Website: apple
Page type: address-validator
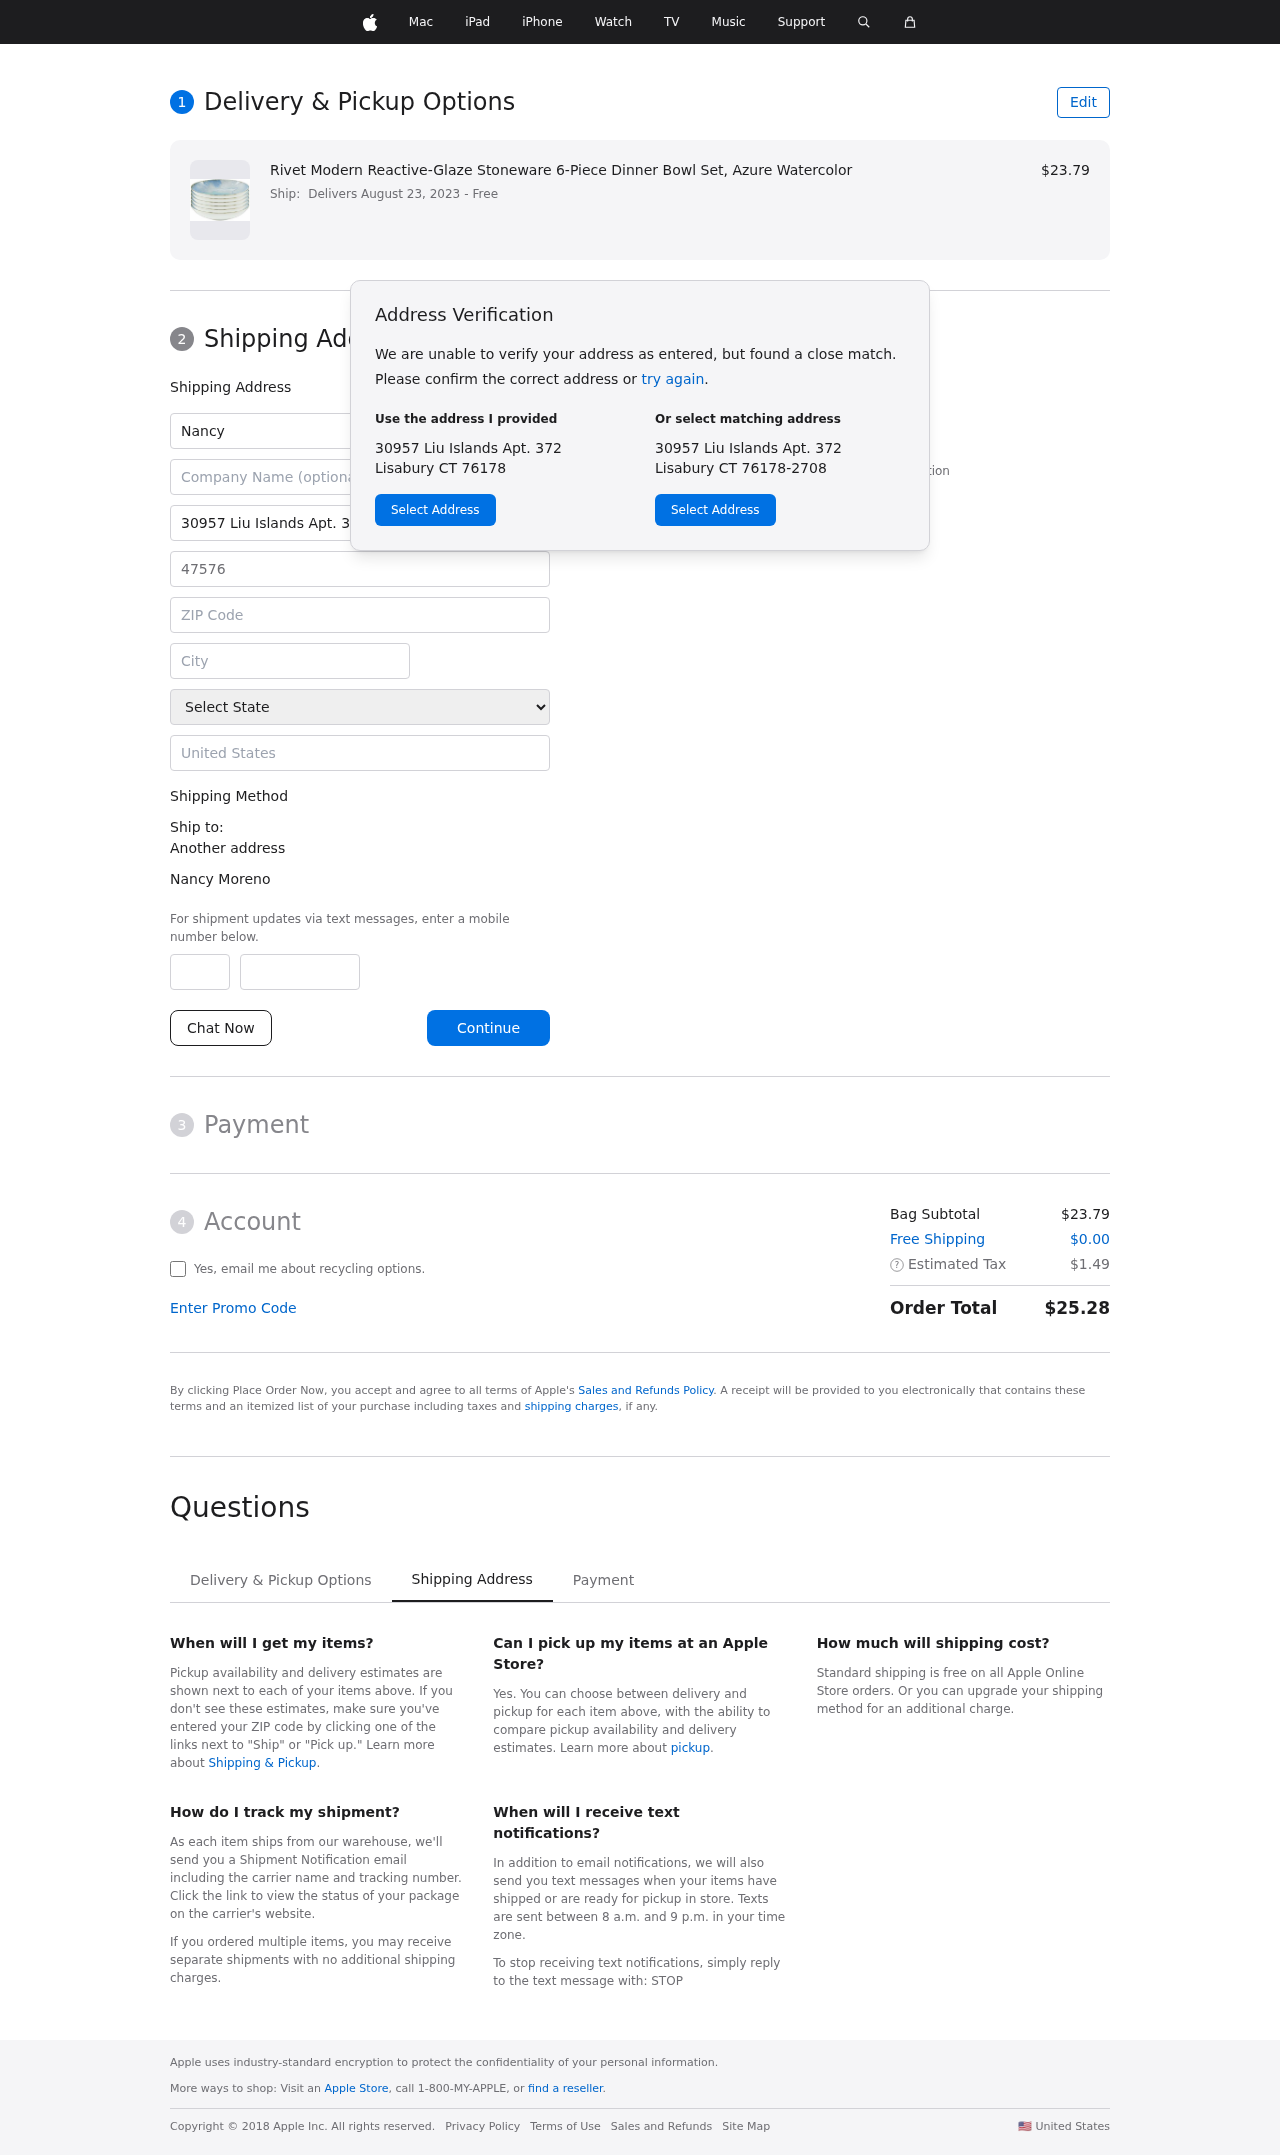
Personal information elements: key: PII_CITY
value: Lisabury
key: PII_COUNTRY
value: United States
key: PII_FIRSTNAME
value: Nancy
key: PII_FULLNAME
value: Nancy Moreno
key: PII_LASTNAME
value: Moreno
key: PII_PHONE_AREA
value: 309
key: PII_PHONE_SUFFIX
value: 8331
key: PII_POSTCODE
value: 76178
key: PII_STATE
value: Connecticut
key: PII_STREET
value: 30957 Liu Islands Apt. 372
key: PII_STREET2
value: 47576 Park Plain
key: PII_CITY_STATE_ZIP
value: Lisabury CT 76178
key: PII_STATE_ABBR
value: CT
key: PII_POSTCODE_FULL
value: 76178
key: PII_POSTCODE_NUMERIC
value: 76178
Product elements: key: PRODUCT1_NAME
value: Rivet Modern Reactive-Glaze Stoneware 6-Piece Dinner Bowl Set, Azure Watercolor
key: PRODUCT1_PRICE
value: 23.79
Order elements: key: ORDER_DELIVERY_DATE
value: Delivers August 23, 2023
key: ORDER_SUBTOTAL
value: $23.79
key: ORDER_SHIPPING_COST
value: $0.00
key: ORDER_TAX
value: $1.49
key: ORDER_TOTAL
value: $25.28